Question: I have an NSArrayController and I'm trying to sort it base on length of the string and also alphabetically. The NSArrayController contains a string with space like this " ".
Here is my code:
'''
NSSortDescriptor *nameSortDescriptor = [[NSSortDescriptor alloc] initWithKey:@"name" ascending:YES];
NSSortDescriptor *lengthSorter = [NSSortDescriptor sortDescriptorWithKey:@"length" ascending:YES];
[self.nameAC.content setSortDescriptors:@[lengthSorter, nameSortDescriptor]];
'''
But this is the result of the sort:

What I need to s first the string " " and after aaa, bbb, cccc, ddd.
The output in console of NSArrayController (nameAC):
'''
(lldb) po _nameAC
<NSArrayController: 0x6080001c05a0>[entity: Tags, number of selected objects: 1]
'''
The output in console of the NSArrayController content is the following:
(lldb) po _nameAC
[entity: Tags, number of selected objects: 1]
'''
(lldb) po _nameAC.content
<__NSArrayM 0x60000004f600>(
<Tags: 0x6000000a7260> (entity: Tags; id: 0x140002b <x-coredata://B7756C1E-B9F2-4C57-A1FA-272478C4D6A6/Tags/p5> ; data: {
category = "0x40000b <x-coredata://B7756C1E-B9F2-4C57-A1FA-272478C4D6A6/Categories/p1>";
product = "<relationship fault: 0x60800002ba80 'product'>";
name = bbb;
}),
<Tags: 0x6000000a7200> (entity: Tags; id: 0x100002b <x-coredata://B7756C1E-B9F2-4C57-A1FA-272478C4D6A6/Tags/p4> ; data: {
category = "0x40000b <x-coredata://B7756C1E-B9F2-4C57-A1FA-272478C4D6A6/Categories/p1>";
product = "<relationship fault: 0x60800002a160 'product'>";
name = aaa;
}),
<Tags: 0x6000000a7740> (entity: Tags; id: 0x1c0002b <x-coredata://B7756C1E-B9F2-4C57-A1FA-272478C4D6A6/Tags/p7> ; data: {
category = "0x40000b <x-coredata://B7756C1E-B9F2-4C57-A1FA-272478C4D6A6/Categories/p1>";
product = "<relationship fault: 0x60800002b940 'product'>";
tagName = ddd;
}),
<Tags: 0x6000000a5ca0> (entity: Tags; id: 0x40002b <x-coredata://B7756C1E-B9F2-4C57-A1FA-272478C4D6A6/Tags/p1> ; data: {
category = "0x40000b <x-coredata://B7756C1E-B9F2-4C57-A1FA-272478C4D6A6/Categories/p1>";
product = "<relationship fault: 0x6080000283e0 'product'>";
name = " ";
}),
<Tags: 0x6000000a76e0> (entity: Tags; id: 0x180002b <x-coredata://B7756C1E-B9F2-4C57-A1FA-272478C4D6A6/Tags/p6> ; data: {
category = "0x40000b <x-coredata://B7756C1E-B9F2-4C57-A1FA-272478C4D6A6/Categories/p1>";
product = "<relationship fault: 0x60800002a620 'product'>";
name = cccc;
})
)
'''
Any of you knows what I'm doing wrong or how can I do this?
I'll really appreciate you help
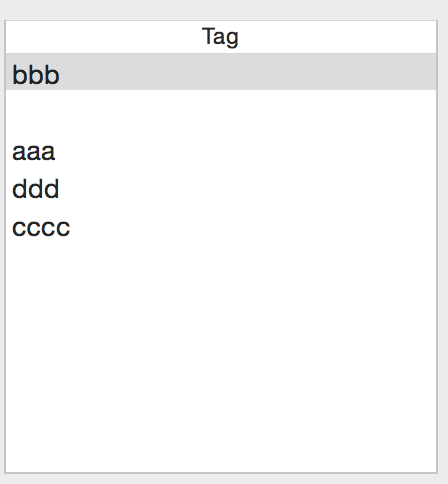
Answer: The content array contains managed objects for the Tags entity. Those objects do have a 'name' property, but they don't have a 'length' property.
If you want to construct a sort descriptor that sorts by the length of the 'name', you should use the key path 'name.length'. So:
'''
NSSortDescriptor *lengthSorter = [NSSortDescriptor sortDescriptorWithKey:@"name.length" ascending:YES];
'''
Also, the sort descriptors should be set on the array controller. So, where you wrote:
'''
[self.nameAC.content setSortDescriptors:@[lengthSorter, nameSortDescriptor]];
'''
it should be:
'''
[self.nameAC setSortDescriptors:@[lengthSorter, nameSortDescriptor]];
'''
or just:
'''
self.nameAC.sortDescriptors = @[lengthSorter, nameSortDescriptor];
'''